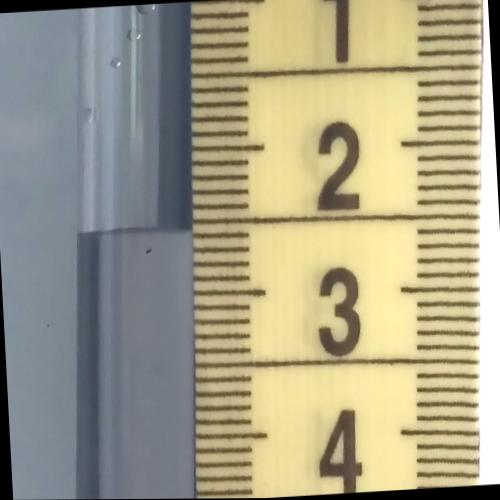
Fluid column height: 2.6 cm